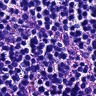
Metastatic tissue present: no